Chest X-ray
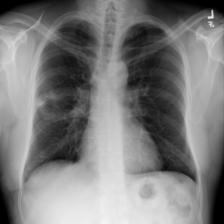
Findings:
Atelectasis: negative
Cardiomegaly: negative
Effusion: negative
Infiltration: negative
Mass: negative
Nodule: negative
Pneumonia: negative
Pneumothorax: negative
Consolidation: negative
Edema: negative
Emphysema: negative
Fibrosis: negative
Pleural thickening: negative
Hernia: negative